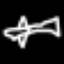
Label: airplane